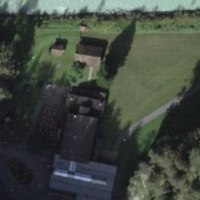
EUNIS habitat code: 44
Species observed at this site:
Asplenium trichomanes
Podarcis muralis
Amelanchier ovalis
Erithacus rubecula
Phoenicurus ochruros
Anaplectoides prasina
Scaeva pyrastri
Argynnis paphia
Lamium galeobdolon
Filipendula ulmaria